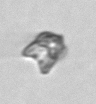
Label: Pyramimonas_longicauda